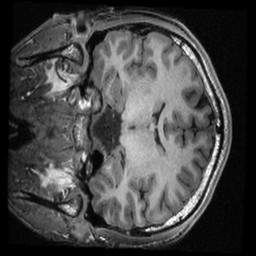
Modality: T1w
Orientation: coronal
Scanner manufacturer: ge
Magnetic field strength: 3 T
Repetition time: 0.007644 s
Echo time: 0.002928 s